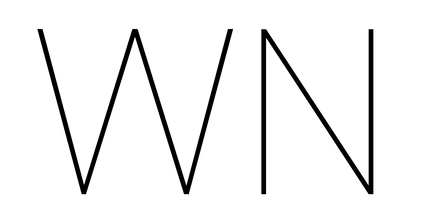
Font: Poppins-Thin